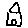
Label: house